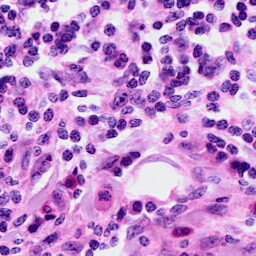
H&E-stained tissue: Cervix